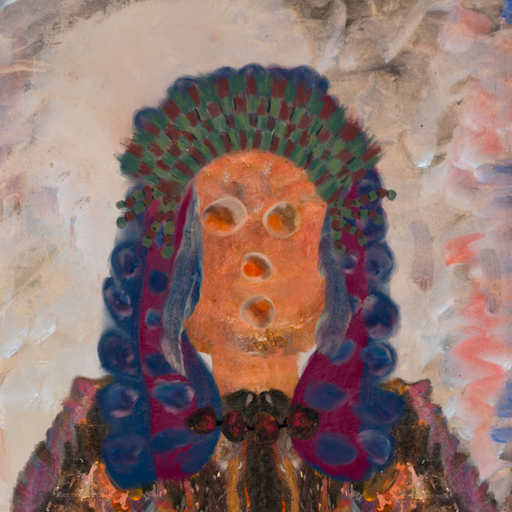
Background: Roy_Bahadur, Head And Neck Front: Boggyland, Face Front: Rupkatha, Bust: Gypsy_Queen, Hair Front: Hill_Girl, Head Accessory: After_Raid_Crown, Second Necklace: Blank, Necklace: Mosgoul, Baby: Blank